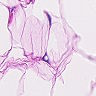
Metastatic tissue present: no